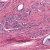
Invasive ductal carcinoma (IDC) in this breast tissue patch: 1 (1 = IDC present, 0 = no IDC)